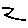
Label: zigzag